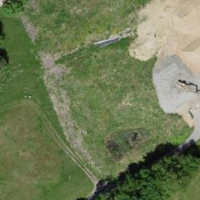
EUNIS habitat code: 24
Species observed at this site:
Anacamptis pyramidalis
Gentiana cruciata